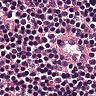
Metastatic tissue present: no